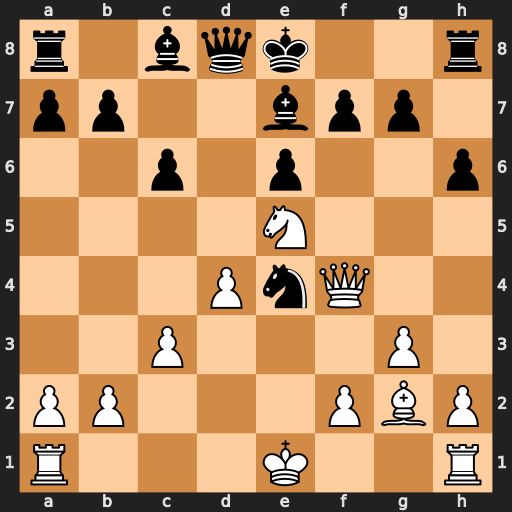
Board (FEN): r1bqk2r/pp2bpp1/2p1p2p/4N3/3PnQ2/2P3P1/PP3PBP/R3K2R
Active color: w
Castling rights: KQkq
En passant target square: -
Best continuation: Qxf7#